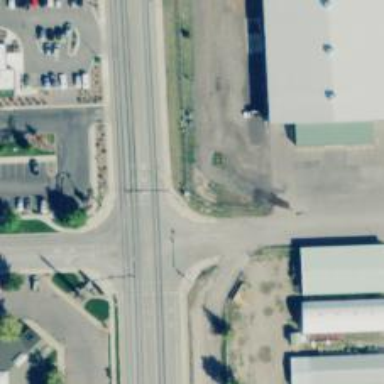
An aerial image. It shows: Marked crossing on footway.